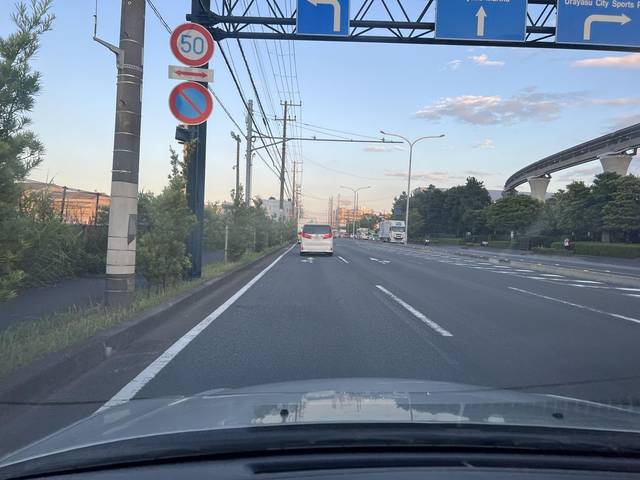
Region: Japan
Coordinates: 35.633, 139.89